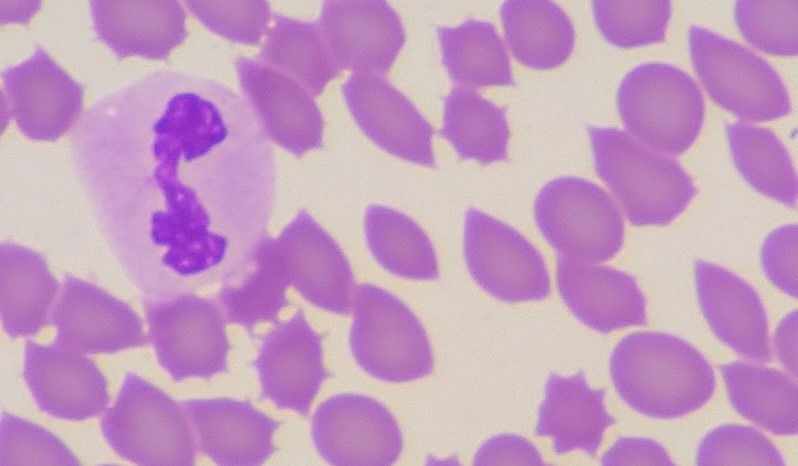
White blood cell type: Neutrophil